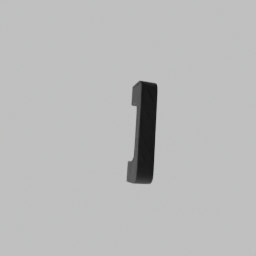
Label: mechanical